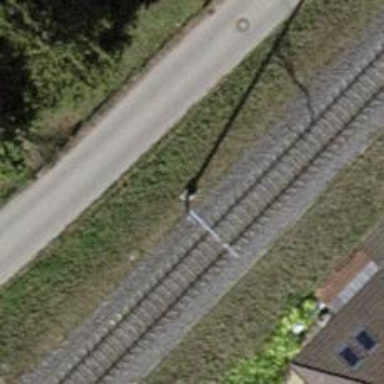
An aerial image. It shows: Catenary mast for power lines.